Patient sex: F
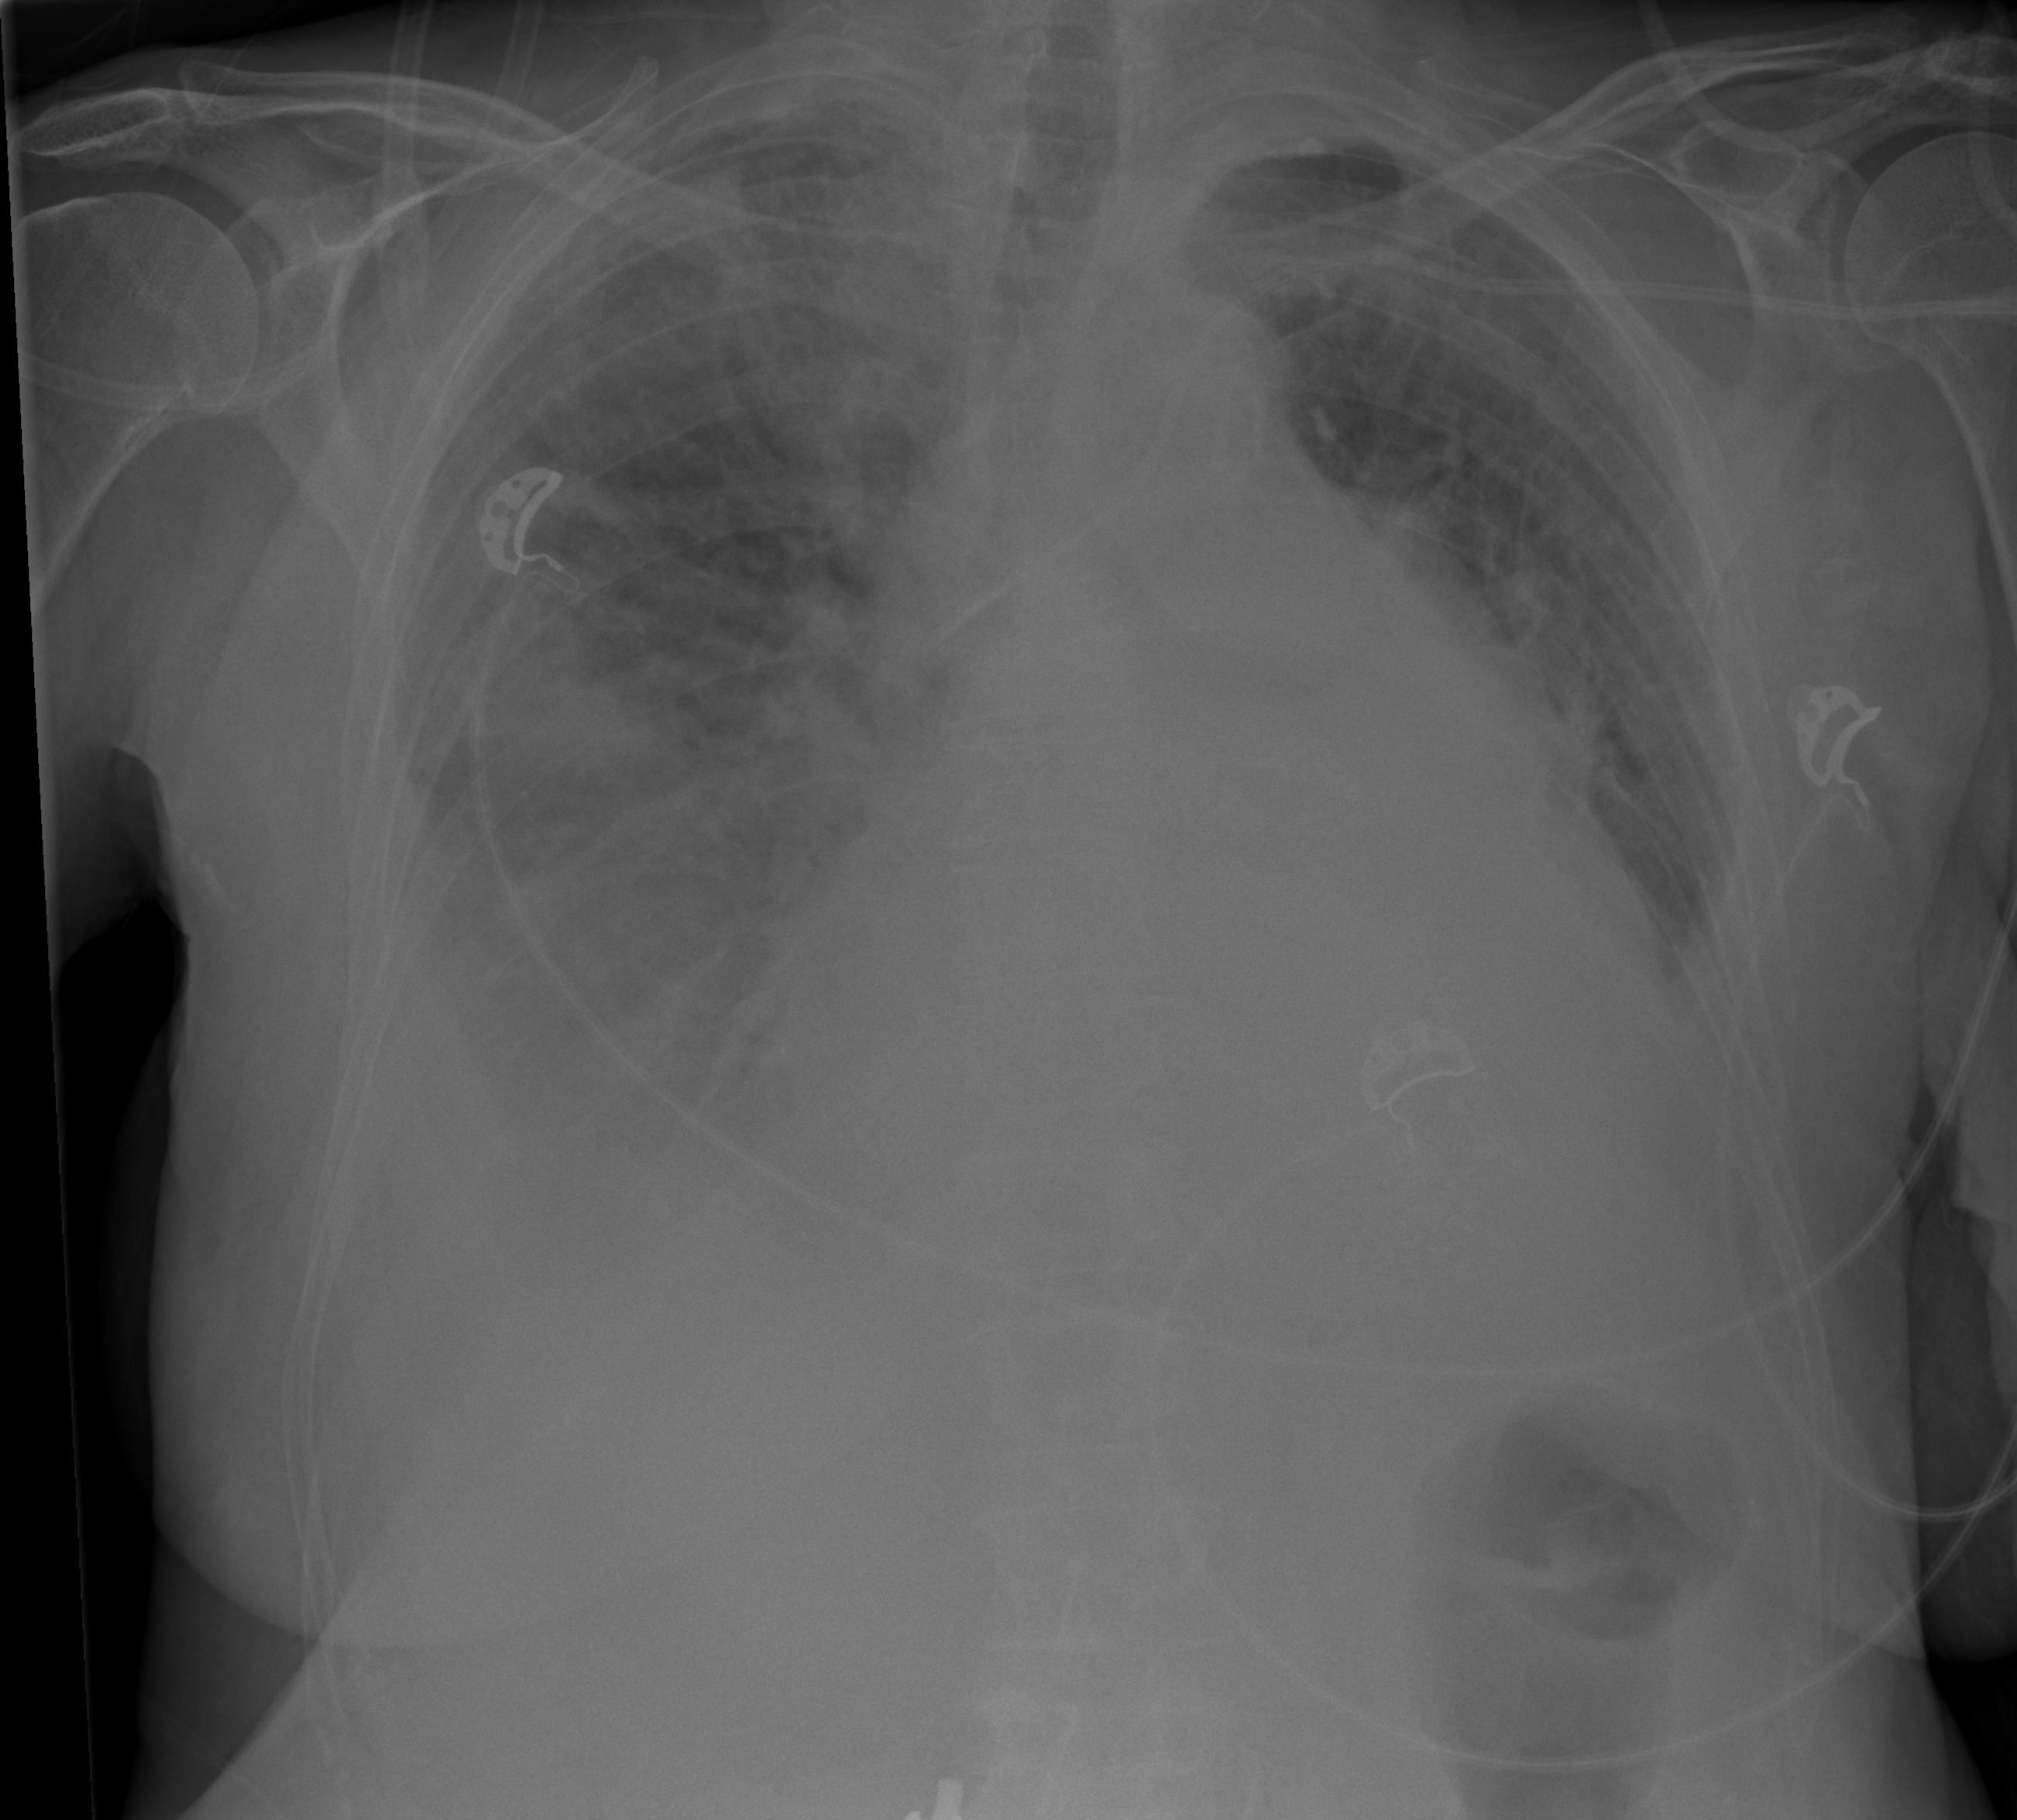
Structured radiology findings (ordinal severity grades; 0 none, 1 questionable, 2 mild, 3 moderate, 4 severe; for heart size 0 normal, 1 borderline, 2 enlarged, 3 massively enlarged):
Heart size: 3
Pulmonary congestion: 3
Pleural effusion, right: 3
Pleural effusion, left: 3
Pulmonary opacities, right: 2
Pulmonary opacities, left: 2
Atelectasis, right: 3
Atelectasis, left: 3